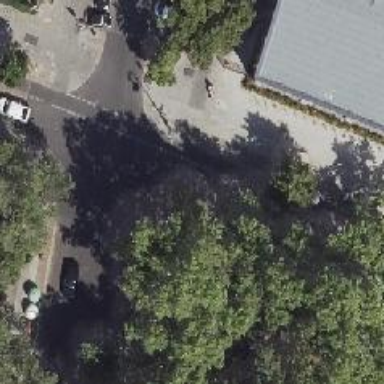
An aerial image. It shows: Asphalt footway with unmarked crossing.